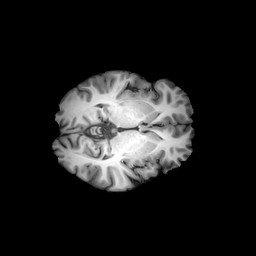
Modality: T1w
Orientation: axial
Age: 22
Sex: female
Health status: ill